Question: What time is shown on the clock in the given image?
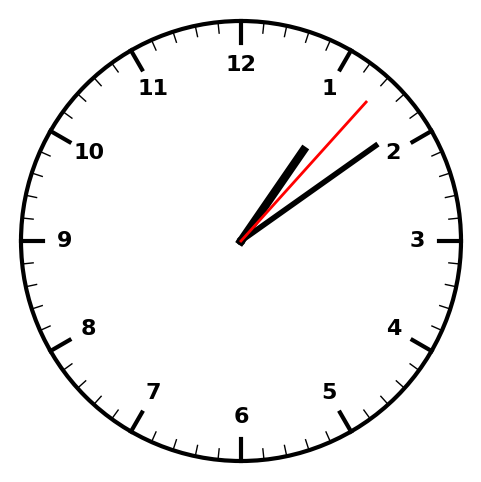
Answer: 01:09:07